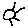
Label: sun